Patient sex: M
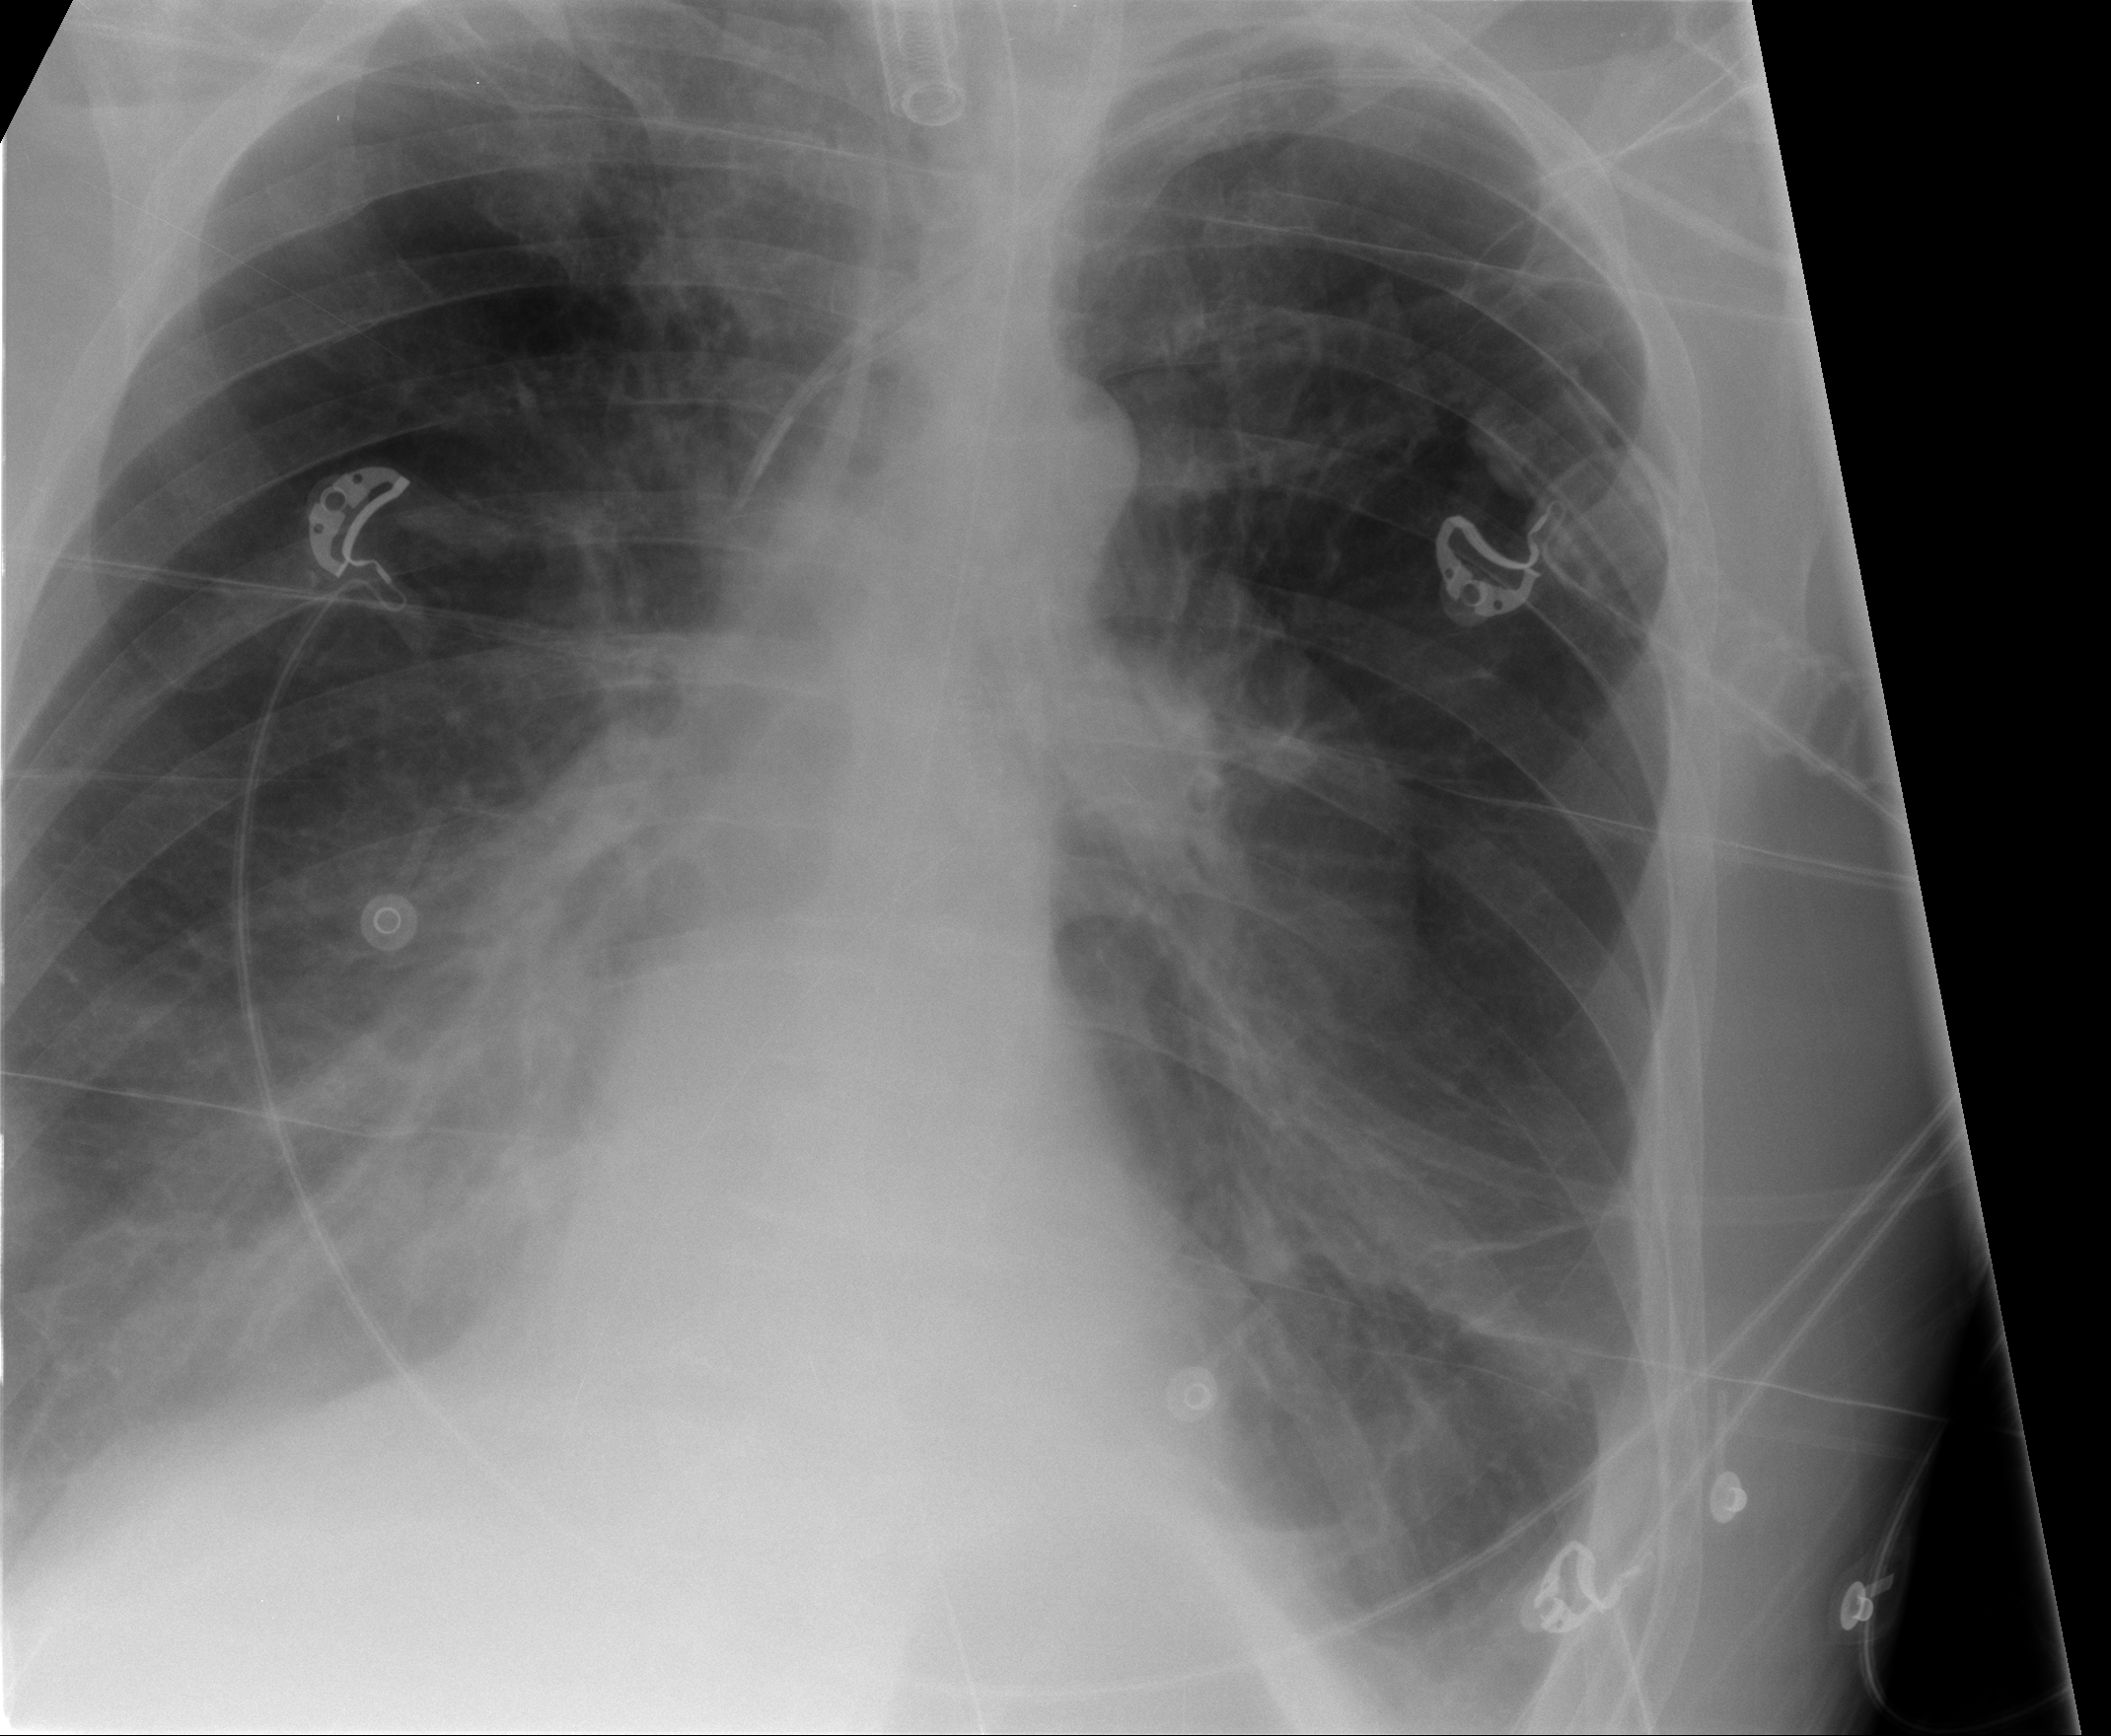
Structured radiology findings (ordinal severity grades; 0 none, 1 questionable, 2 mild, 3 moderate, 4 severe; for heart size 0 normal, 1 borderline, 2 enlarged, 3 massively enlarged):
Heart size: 0
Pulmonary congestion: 0
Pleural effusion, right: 2
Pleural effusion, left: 2
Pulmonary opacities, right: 0
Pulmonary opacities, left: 0
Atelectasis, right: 2
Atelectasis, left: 2